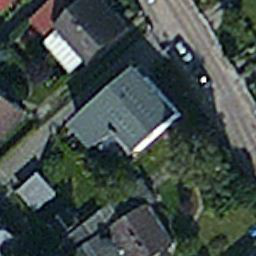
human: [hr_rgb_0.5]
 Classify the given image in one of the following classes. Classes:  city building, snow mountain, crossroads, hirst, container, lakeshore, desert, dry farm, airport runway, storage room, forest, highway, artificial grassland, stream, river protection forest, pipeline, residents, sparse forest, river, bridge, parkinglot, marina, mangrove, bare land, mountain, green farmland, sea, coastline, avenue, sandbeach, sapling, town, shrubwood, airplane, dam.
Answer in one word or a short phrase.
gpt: residents